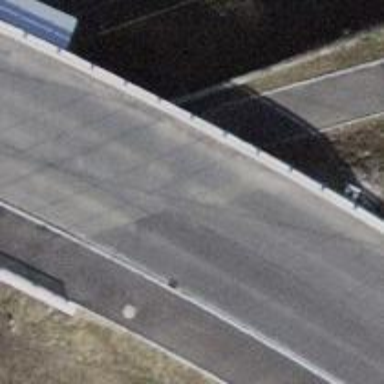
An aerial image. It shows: Primary highway bridge with asphalt surface. It includes designated lane for cyclists.